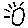
Label: sun